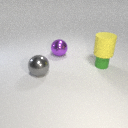
small green rubber cylinder to the right of large gray metal sphere